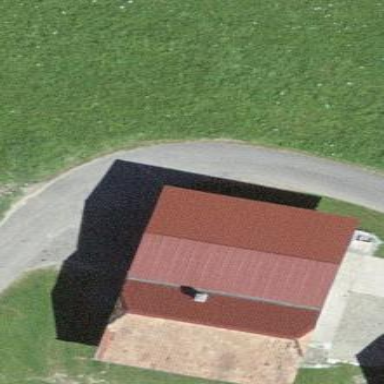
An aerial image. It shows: Shed.